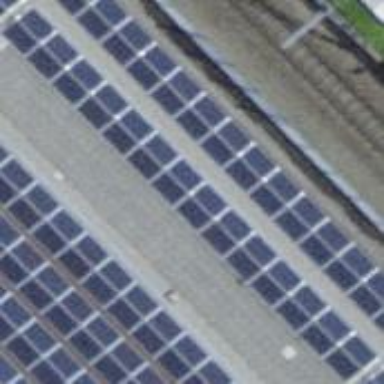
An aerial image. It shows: Solar photovoltaic panel generator.